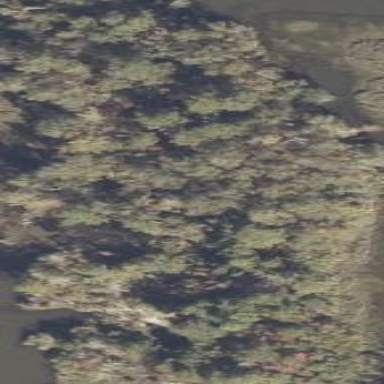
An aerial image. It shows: Mixed leaf woodland.